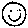
Label: smiley face